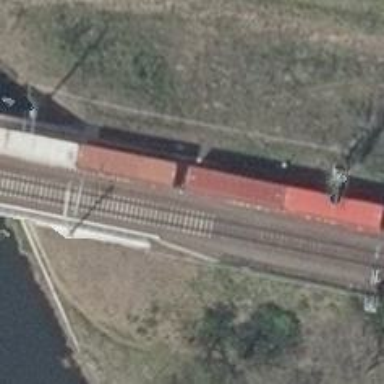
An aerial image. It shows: Railway bridge with electrified contact lines.